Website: macys
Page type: customer-info-address
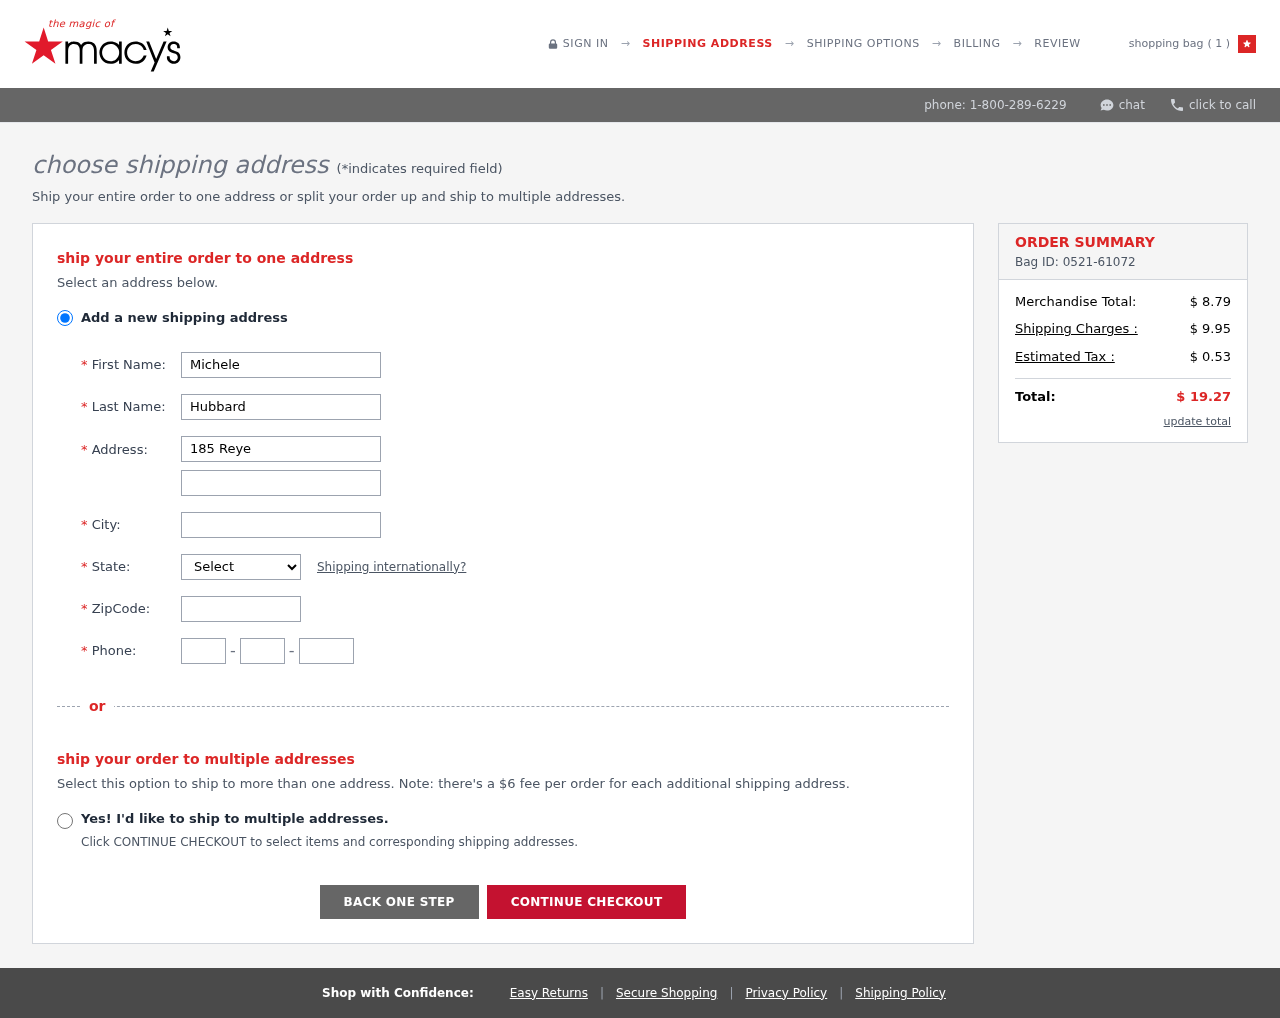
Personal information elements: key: PII_CITY
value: Coreyton
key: PII_FIRSTNAME
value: Michele
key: PII_LASTNAME
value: Hubbard
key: PII_PHONE_AREA
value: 930
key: PII_PHONE_PREFIX
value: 234
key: PII_PHONE_SUFFIX
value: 1174
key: PII_POSTCODE
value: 28887
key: PII_STATE_ABBR
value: ID
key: PII_STREET
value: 185 Reyes Keys
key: PII_STREET2
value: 752 Juarez Well Suite 881
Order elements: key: ORDER_NUM_ITEMS
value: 1
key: ORDER_ID
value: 0521-61072
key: ORDER_SUBTOTAL
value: $ 8.79
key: ORDER_SHIPPING_COST
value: $ 9.95
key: ORDER_TAX
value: $ 0.53
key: ORDER_TOTAL
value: $ 19.27